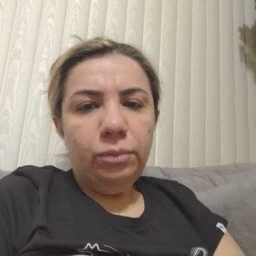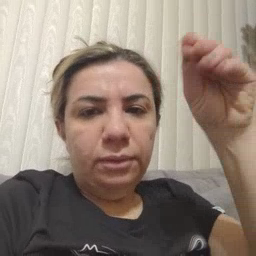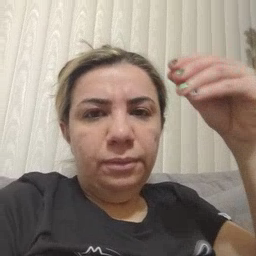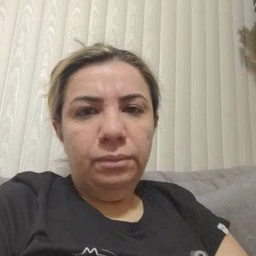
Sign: store